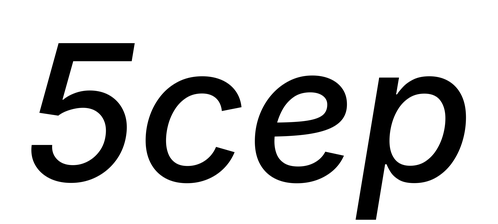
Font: Inter-Italic_Medium_Italic